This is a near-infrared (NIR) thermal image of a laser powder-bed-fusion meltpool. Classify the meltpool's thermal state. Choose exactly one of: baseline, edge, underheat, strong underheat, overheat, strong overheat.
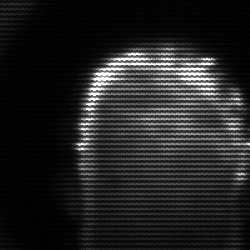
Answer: baseline